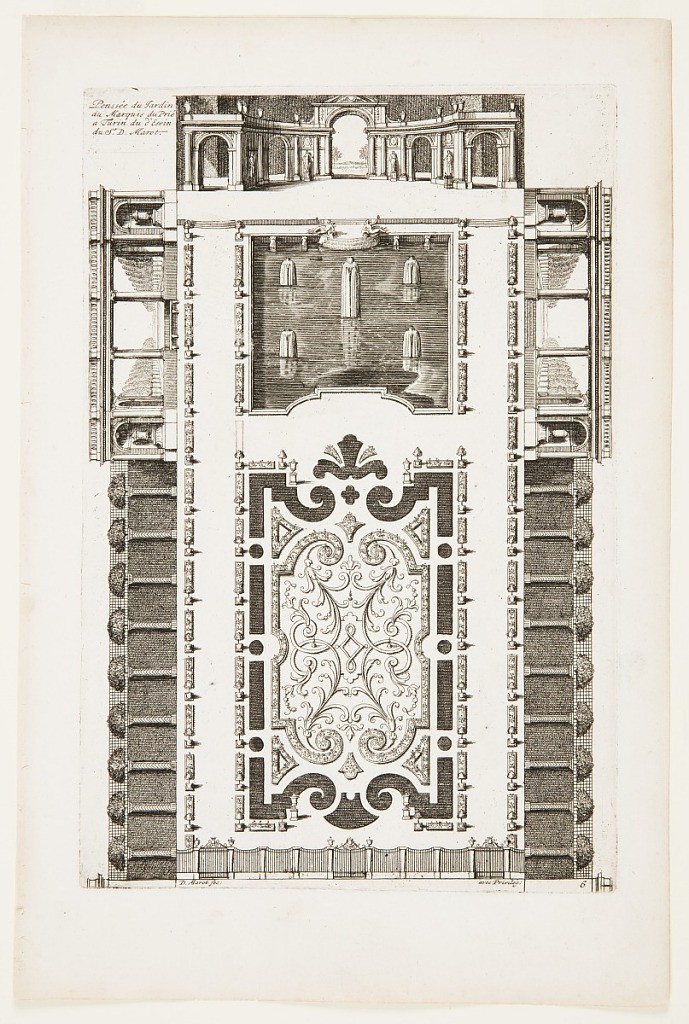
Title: Pensée du Jardin du Marquis du Prié a Turin (Garden Idea for the Marquis du Prié in Turin), in Nouveaux Livre de Parterres contenant 24 pensséz diferantes (New Book Containing 24 Different Variations for Garden Beds)
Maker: Daniel Marot, French, active in the Netherlands and England, 1661–1752
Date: ca. 1700
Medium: Etching, engraving on white laid paper
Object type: Print
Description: Landscape architecture design for garden with fountains.